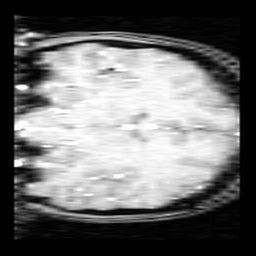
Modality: inplaneT1
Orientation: coronal
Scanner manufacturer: ge
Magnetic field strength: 3 T
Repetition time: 0.2 s
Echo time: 0.0036 s